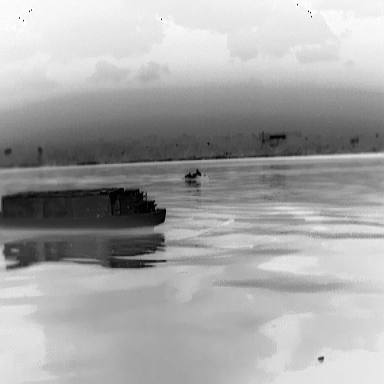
There is a fishing_boat in the infrared image.